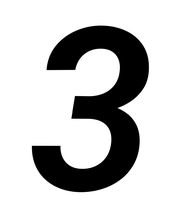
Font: Roboto-Italic_SemiBold_Italic